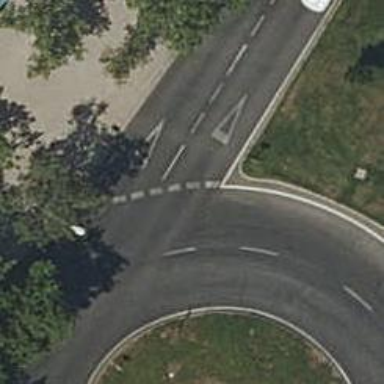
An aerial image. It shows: Secondary road around roundabout.